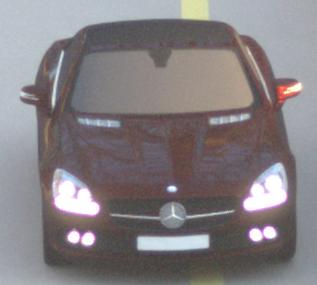
Make: Mercedes-Benz
Model: SLK 200
Detailed model: SLK-Class (172)
Model produced from: 2011/03
Model produced until: 2015/04
Doors: 2
Color: red
Road condition: dry road
Daytime: sunrise or sunset
Contrast: high contrast